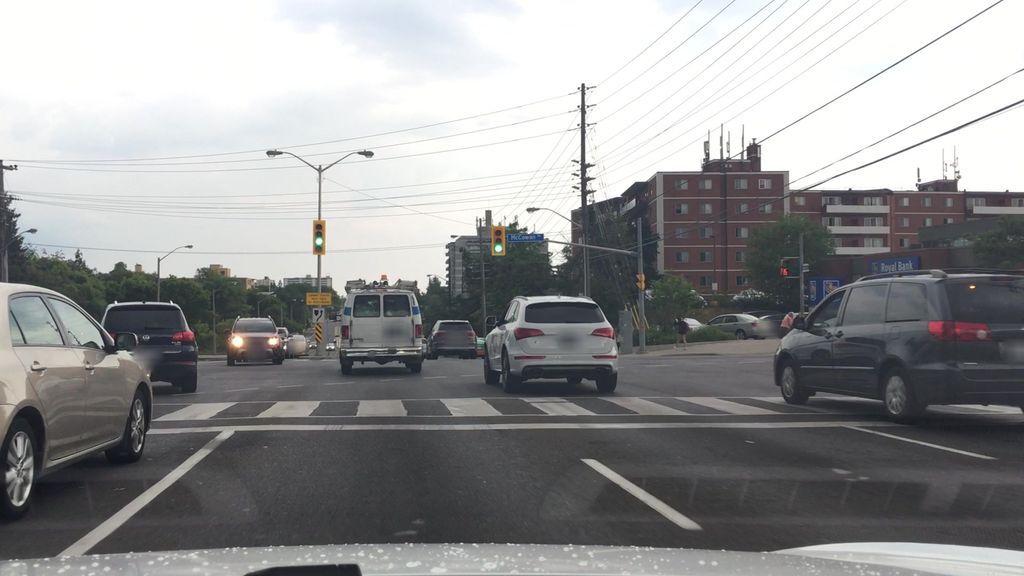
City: toronto